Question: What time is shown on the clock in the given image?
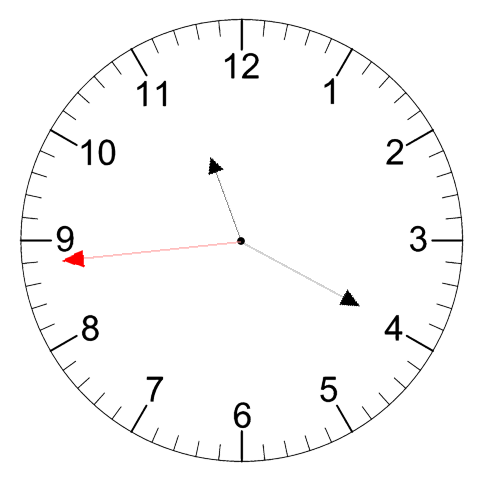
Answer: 11:19:44